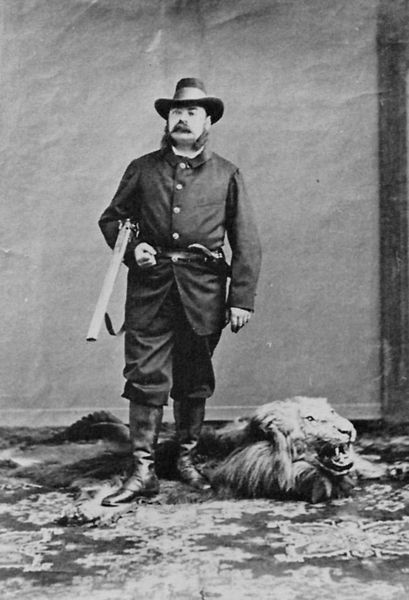
Titel: Pertuiset
Künstler: Andrè Adolphe Eugené Disdéri
Institution: Privatsammlung
Schlagwörter: hand, kopf, mann, weiß, grau, haar, hintergrund, hut, raum, schwarz, zimmer, blick, gürtel, hund, tier, muster, ornament, teppich, anzug, bart, hose, jacke, mütze, schnurrbart, wand, falten, kragen, leiche, messer, sockel, stehen, tod, tot, ärmel, bildnis, hände, innenraum, porträt, busch, boden, auge, haare, pose, stehend, wald, fell, mähne, leiste, liegen, afrika, mauer, wild, hutband, riemen, atelier, tepich, kontrapost, knöpfe, knopfleiste, schnauzer, krempe, foto, fotografie, photographie, gemustert, schwarz weiss, uniform, waffen, faust, waffe, lauf, backenbart, leinwand, koteletten, stiefel, löwenkopf, jagd, kotletten, photo, tracht, gebiss, zähne, tierfell, löwen, beute, erlegt, erschossen, jäger, mauern, gewehr, maul, flinte, löwe, geputzt, schrotflinte, fotographie, leo, perser, jagen, kolonie, raubkatze, jagdt, pistole, klauen, tatze, studio, trophäe, gewinn, löwenfell, bure, tiger, kolonial, raubtier, büchse, förster, bestie, löwenjagd, grausam, status, trofäe, safari, fotoatelier, angeber, grosswild, grosswildjagd, grosswildjäger, standspielbein, gewehrlauf, ausgestopft, dermoplastik, präparat, doppellauf, entsichert, gestiefelt, krmpe, patrone, statussymbol, stiefer, tierpräparat, trophee, tierquälerei, sinnlos, unmenschlichkeit, wildjäger, erlegtes tier, weidmann